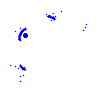
Particle: electron